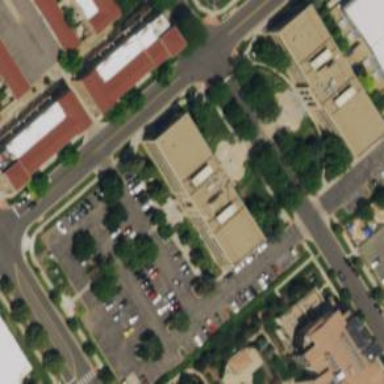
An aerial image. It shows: Office building.